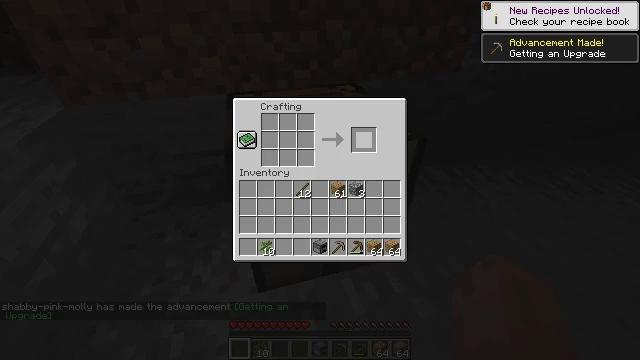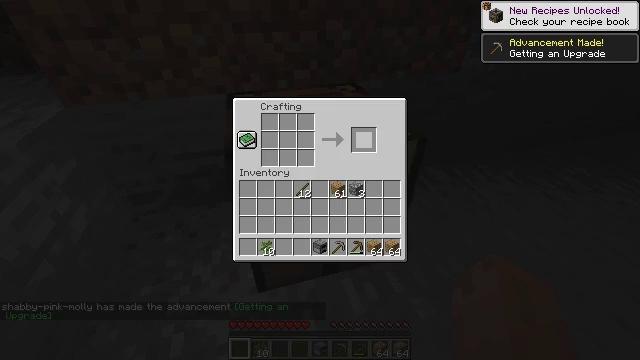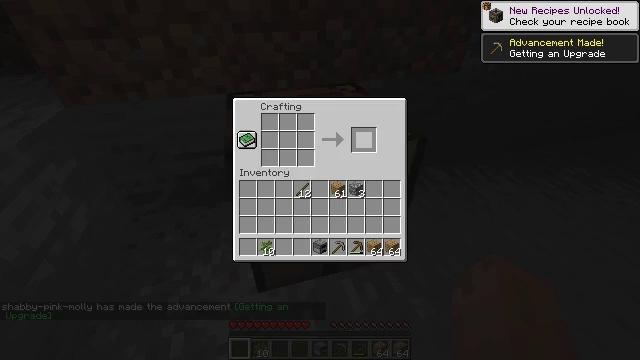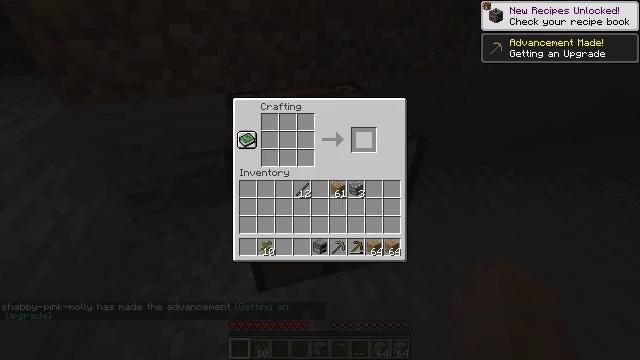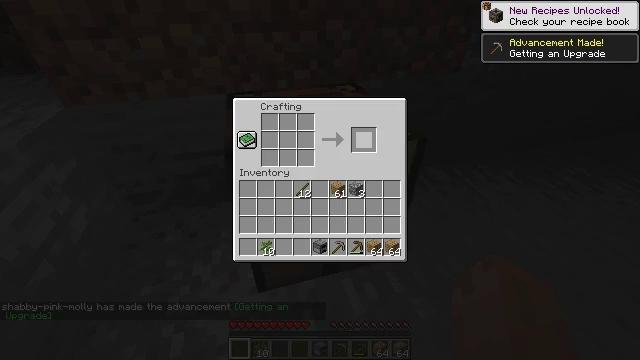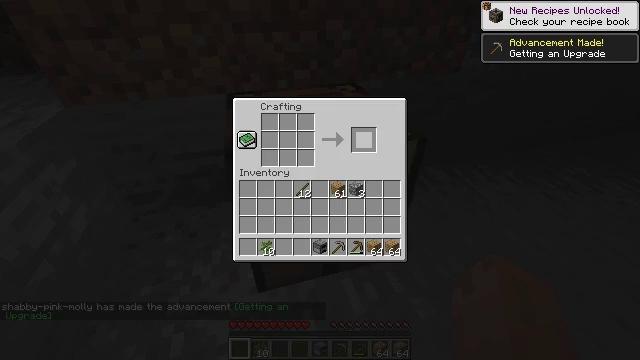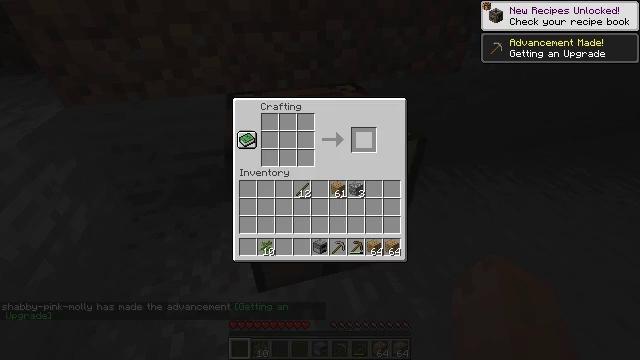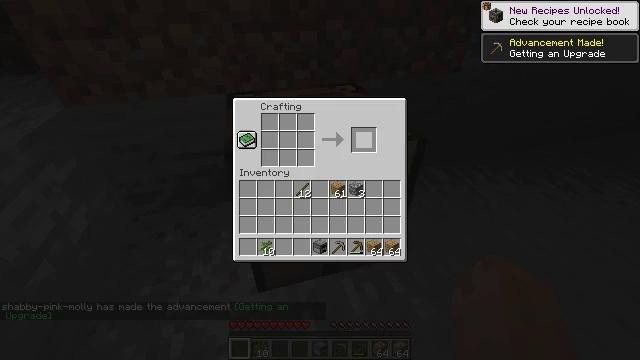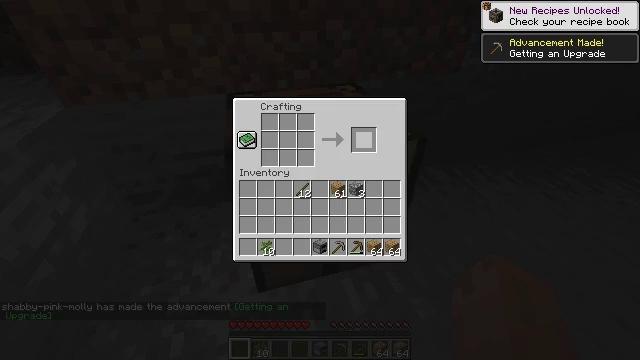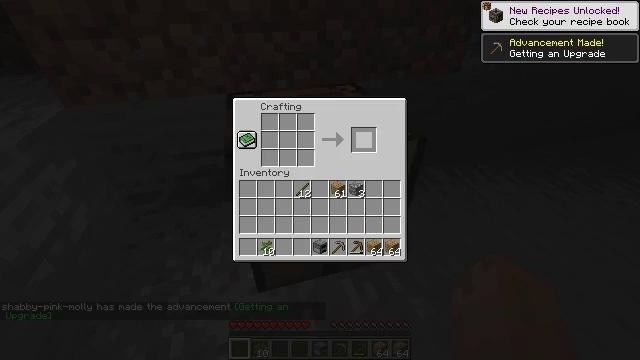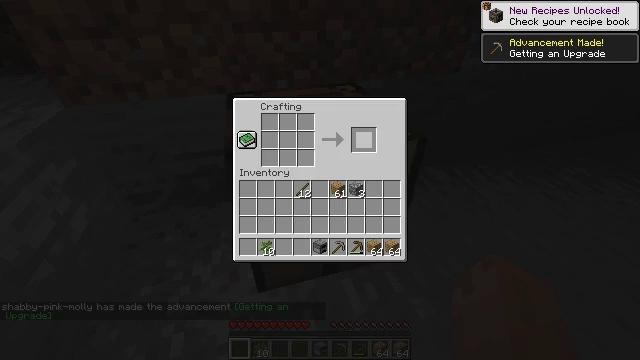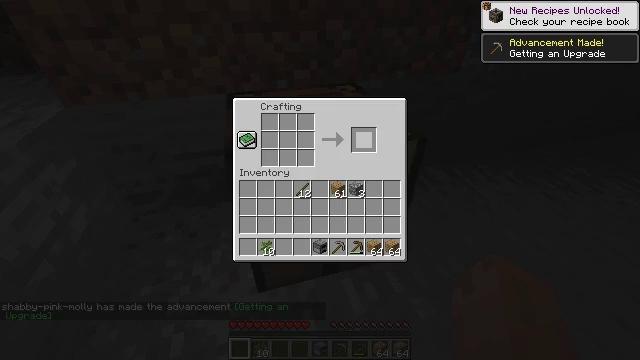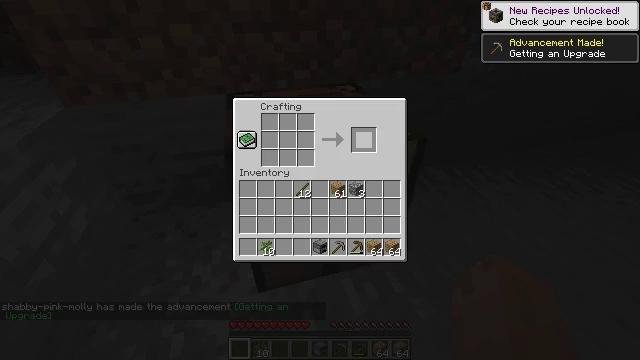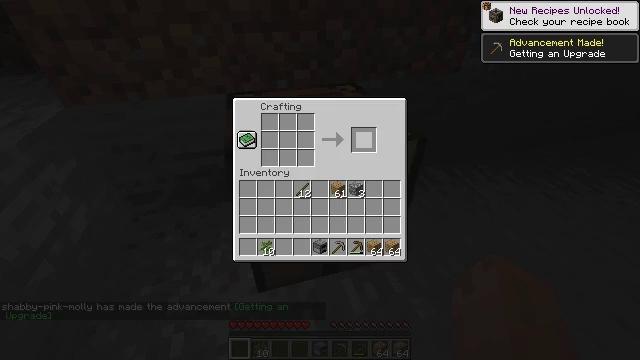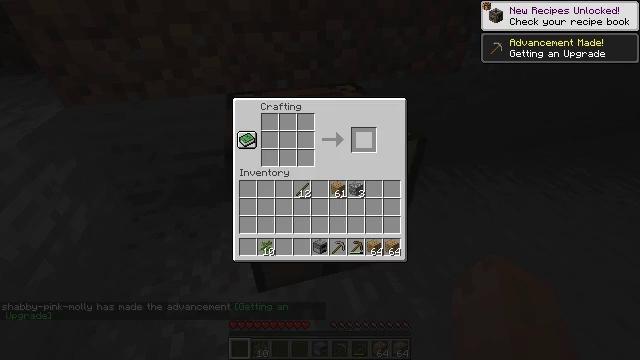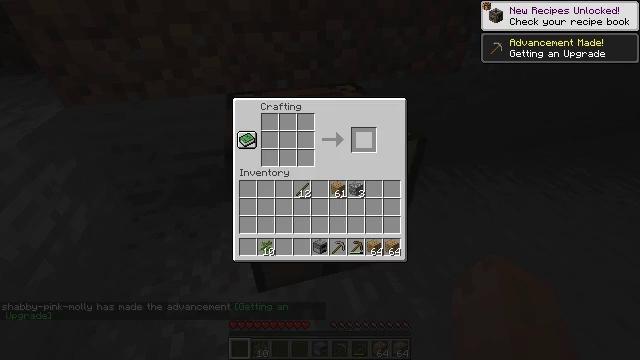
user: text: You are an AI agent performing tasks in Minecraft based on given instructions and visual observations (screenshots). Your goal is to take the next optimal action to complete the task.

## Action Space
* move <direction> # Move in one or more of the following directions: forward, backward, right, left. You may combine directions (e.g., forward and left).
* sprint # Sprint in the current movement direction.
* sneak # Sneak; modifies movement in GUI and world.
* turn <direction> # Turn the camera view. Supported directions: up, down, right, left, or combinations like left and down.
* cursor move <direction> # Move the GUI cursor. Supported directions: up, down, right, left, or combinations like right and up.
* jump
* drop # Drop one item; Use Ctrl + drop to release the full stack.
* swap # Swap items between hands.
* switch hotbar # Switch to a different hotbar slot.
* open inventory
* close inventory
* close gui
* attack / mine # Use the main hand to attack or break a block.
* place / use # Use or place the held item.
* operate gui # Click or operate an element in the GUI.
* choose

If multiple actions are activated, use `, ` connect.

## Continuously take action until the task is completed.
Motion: motion action
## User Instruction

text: Recycle the crafting table.
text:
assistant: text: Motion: sneak, open gui
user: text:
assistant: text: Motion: sneak
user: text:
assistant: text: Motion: sneak
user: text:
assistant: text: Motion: no_op
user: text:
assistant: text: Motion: no_op
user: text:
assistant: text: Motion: no_op
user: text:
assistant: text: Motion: no_op
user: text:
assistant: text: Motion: no_op
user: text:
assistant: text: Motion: no_op
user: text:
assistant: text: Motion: no_op
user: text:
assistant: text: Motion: no_op
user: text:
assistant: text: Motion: no_op
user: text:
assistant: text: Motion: no_op
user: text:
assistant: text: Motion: no_op
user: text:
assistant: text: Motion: no_op
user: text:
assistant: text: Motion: no_op
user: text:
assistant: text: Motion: no_op
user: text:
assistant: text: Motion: no_op
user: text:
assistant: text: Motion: close gui
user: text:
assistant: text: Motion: no_op
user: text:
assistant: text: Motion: no_op
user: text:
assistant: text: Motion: no_op
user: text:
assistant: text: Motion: no_op
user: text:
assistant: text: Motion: turn right
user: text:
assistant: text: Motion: turn right
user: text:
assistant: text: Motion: no_op
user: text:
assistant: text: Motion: no_op
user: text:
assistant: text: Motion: no_op
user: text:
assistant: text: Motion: no_op
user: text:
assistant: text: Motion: no_op